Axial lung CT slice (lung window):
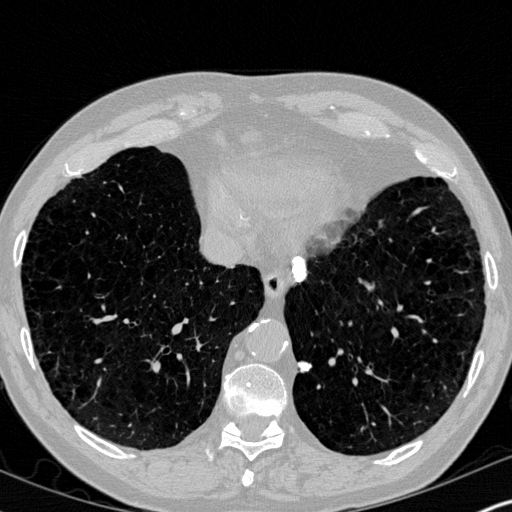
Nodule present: yes
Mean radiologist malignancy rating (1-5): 1